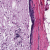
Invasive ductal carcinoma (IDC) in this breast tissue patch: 0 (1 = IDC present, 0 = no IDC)